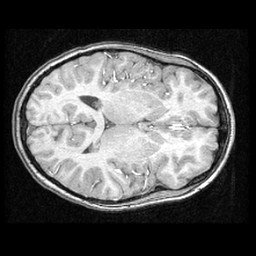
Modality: T1w
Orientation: axial
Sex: female
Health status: ill
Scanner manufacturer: ge
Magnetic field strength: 1.5 T
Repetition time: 21 s
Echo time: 0.008 s